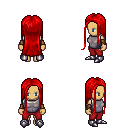
a pixel art fantasy rpg character, female body template, human, tanned skin, steel chest armor, red pants, red extra-long hairstyle, cloth bracers, metal boots, four views (front, back, left, right), 2x2 character sprite sheet, small pixel art, hard edges, no anti-aliasing